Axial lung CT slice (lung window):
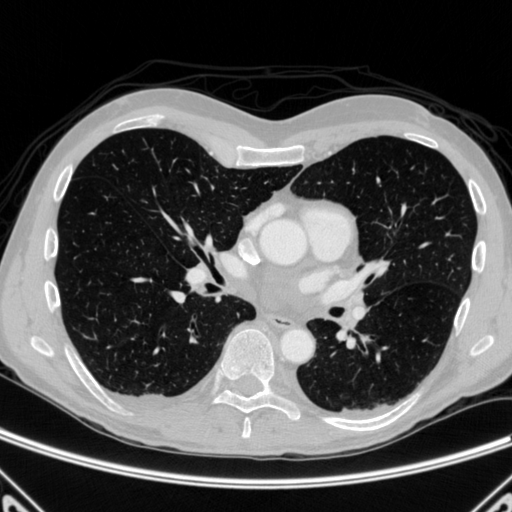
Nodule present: no